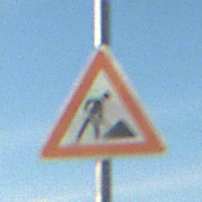
Verkehrszeichen: Arbeitsstelle
Umgebung: Outdoor, Suburban
Tageszeit: MorningAfternoon
Wetter: PartlyCloudy
Licht: Natural
Jahreszeit: NotSpecified
Kontrast: HighContrast